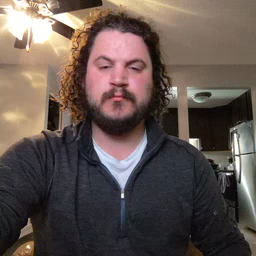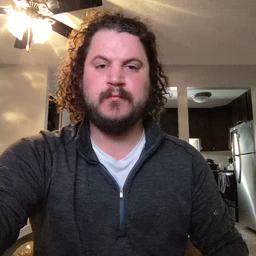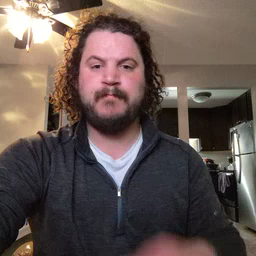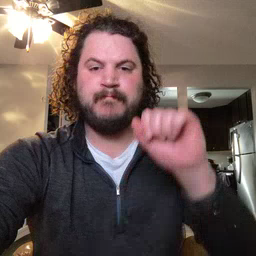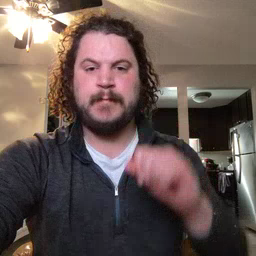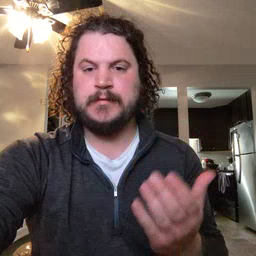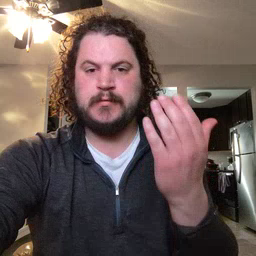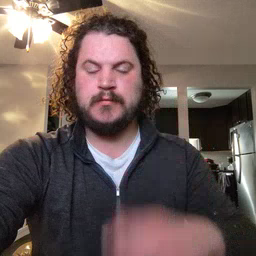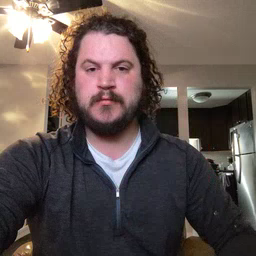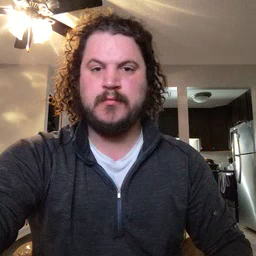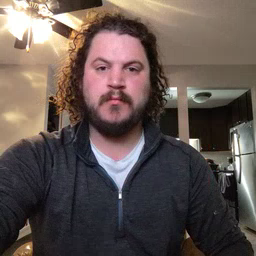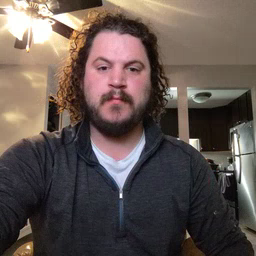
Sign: mitten